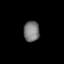
Tissue: prostate
Cell type: Epithelial cells
Senescence score: 0.348
Nuclear area (px): 316
Mean DAPI intensity: 123.563